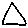
Label: triangle